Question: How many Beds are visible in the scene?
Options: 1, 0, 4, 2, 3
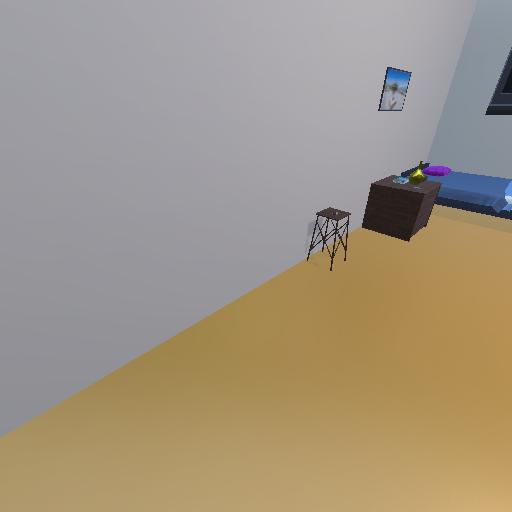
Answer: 1